【题型】选择题　【知识点】立体几何　【难度】hard
三棱锥$A-BCD$中，$AD \perp BD$，$\angle BDC=120^\circ$，$BD=CD=2\sqrt{3}$，$AD=6$，则（ ）

A. 三棱锥$A-BCD$体积的最大值为$6\sqrt{3}$

B. 不存在$AB$与$CD$垂直

C. $AB$与平面$BCD$所成角的正弦值最大为$\frac{\sqrt{3}}{2}$

D. 当二面角$A-BD-C$为$120^\circ$时，三棱锥$A-BCD$的外接球表面积为$156\pi$
【解答】
【答案】$\boldsymbol{ACD}$

【分析】A选项，先计算出$S_{\triangle BCD}=3\sqrt{3}$，根据几何关系得到当$AD \perp$面$BCD$时，棱锥$A-BCD$的体积最大，求出最大体积；B选项，作出辅助线，求出各边长，得到当$AC=2\sqrt{15}$时满足要求；C选项，推导出当$AD \perp$面$BCD$时，此时$\sin\theta=\frac{6}{4\sqrt{3}}=\frac{\sqrt{3}}{2}$最大，故C正确；D选项，作出辅助线，找到外接球球心位置，并求出外接球半径和表面积。

【详解】对于A，因为$BD=CD=2\sqrt{3}$，$\angle BDC=120^\circ$，
故$S_{\triangle BCD}=\frac{1}{2}BD \cdot CD \sin\angle BDC=\frac{1}{2} \times 2\sqrt{3} \times 2\sqrt{3} \sin120^\circ=3\sqrt{3}$，
又$AD \perp BD$，$AD=6$，
故当$AD \perp$面$BCD$时，棱锥$A-BCD$体积最大，
最大值为$\frac{1}{3}S_{\triangle BCD} \cdot AD=6\sqrt{3}$，故A正确；

对于B，如图1，作$DE \perp AB$于$E$，要使$AB$与$CD$垂直，只需满足$CE \perp AB$即可，
因为$AD \perp BD$，$AD=6$，$BD=2\sqrt{3}$，
由勾股定理得$AB=\sqrt{AD^2+BD^2}=\sqrt{36+12}=4\sqrt{3}$，
若$CE \perp AB$，此时$CE=\sqrt{BC^2-BE^2}=\sqrt{36-3}=\sqrt{33}$，
此时$AC=\sqrt{AE^2+CE^2}=\sqrt{27+33}=2\sqrt{15}$，
即当$AC=2\sqrt{15}$时，$AB$与$CD$垂直，故B错；

对于C，设$A$到面$BCD$的距离为$d$，$AB$与平面$BCD$所成角为$\theta$，
由于$AB=4\sqrt{3}$，故$\sin\theta=\frac{d}{AB}=\frac{d}{4\sqrt{3}}$，只需$d$最大即可，
即$AD \perp$面$BCD$时，此时$\sin\theta=\frac{6}{4\sqrt{3}}=\frac{\sqrt{3}}{2}$，故C正确；

对于D，如图2，设$M$，$N$分别为$\triangle ADB$，$\triangle BCD$的外心，过$M$作面$ABD$的垂线，过$N$作面$BCD$的垂线，两垂线的交点为球心$O$，设面$OMN$交$BD$与$G$，连接$OG$，
在四边形$MGNO$中，$\angle MGN=120^\circ$，$MG=\frac{1}{2}AD=3$，
$DN$为$\triangle BCD$的外接圆半径，故$DN=\frac{BC}{2\sin120^\circ}=\frac{6}{\sqrt{3}}=2\sqrt{3}$，
又$BD=CD=2\sqrt{3}$，故$DN$平分$\angle BDC$，
故$NG=DN \sin60^\circ=2\sqrt{3} \times \frac{\sqrt{3}}{2}=3$，
由于$MG=NG=3$，由对称性可知，$\angle MGO=\angle NGO=60^\circ$，
$\therefore OM=ON=3\sqrt{3}$，$OG=6$，
故三棱锥$A-BCD$的外接球半径$R=\sqrt{OG^2+DG^2}=\sqrt{39}$，
故球表面积为$4\pi R^2=156\pi$，故D正确。

故选：$\boldsymbol{ACD}$。

【点睛】方法点睛：解决与球有关的内切或外接的问题时，解题的关键是确定球心的位置。对于外切的问题要注意球心到各个面的距离相等且都为球半径；对于球的内接几何体的问题，注意球心到各个顶点的距离相等，解题时要构造出由球心到截面圆的垂线段、小圆的半径和球半径组成的直角三角形，利用勾股定理求得球的半径。
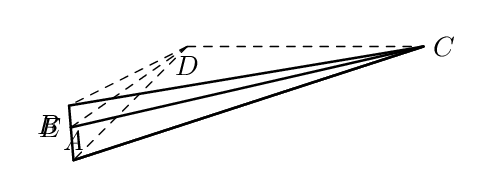
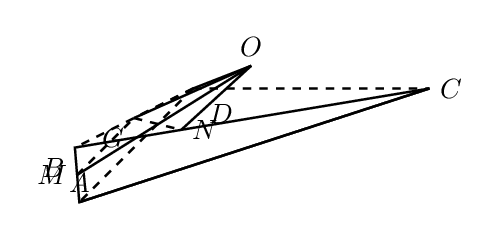